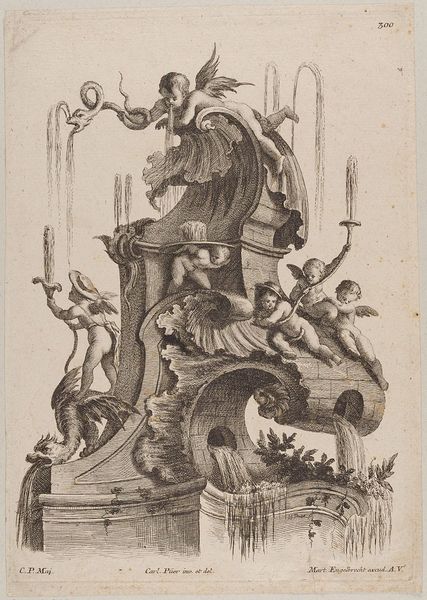
Titel: Muschelwerkaufbau mit Putten
Künstler: Martin Engelbrecht
Standort: Hamburg
Institution: Museum für Kunst und Gewerbe Hamburg
Schlagwörter: rokoko, brunnen, skulptur, grafik, graphik, plastik, fotografie, photographie, druckgraphik, druckgrafik, radierung, schlangen, putten, amoretten, rocaille, bildhauerkunst, style, reproduktionen, druckerzeugnisse, muschelwerk, ornamentstich, vorlageblätter